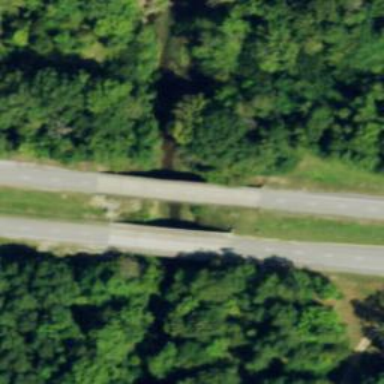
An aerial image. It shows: Primary highway bridge with dual carriageway.